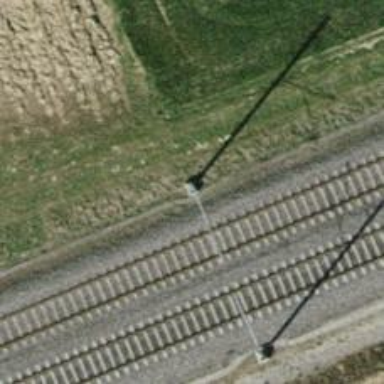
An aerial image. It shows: Catenary mast for power lines.